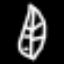
Label: leaf